Field crop: maize
Growth stage: 2
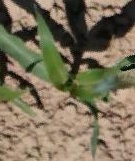
Species: maize